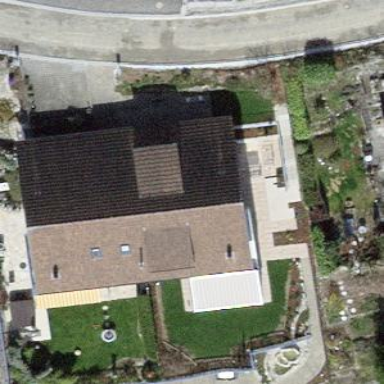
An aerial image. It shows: Semidetached house with gabled roof.